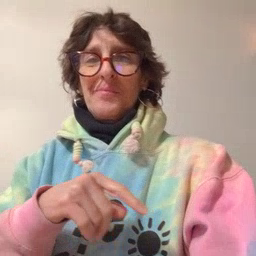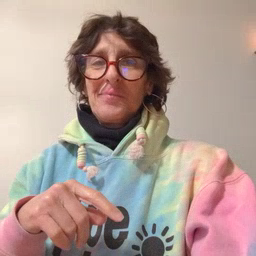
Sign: arm